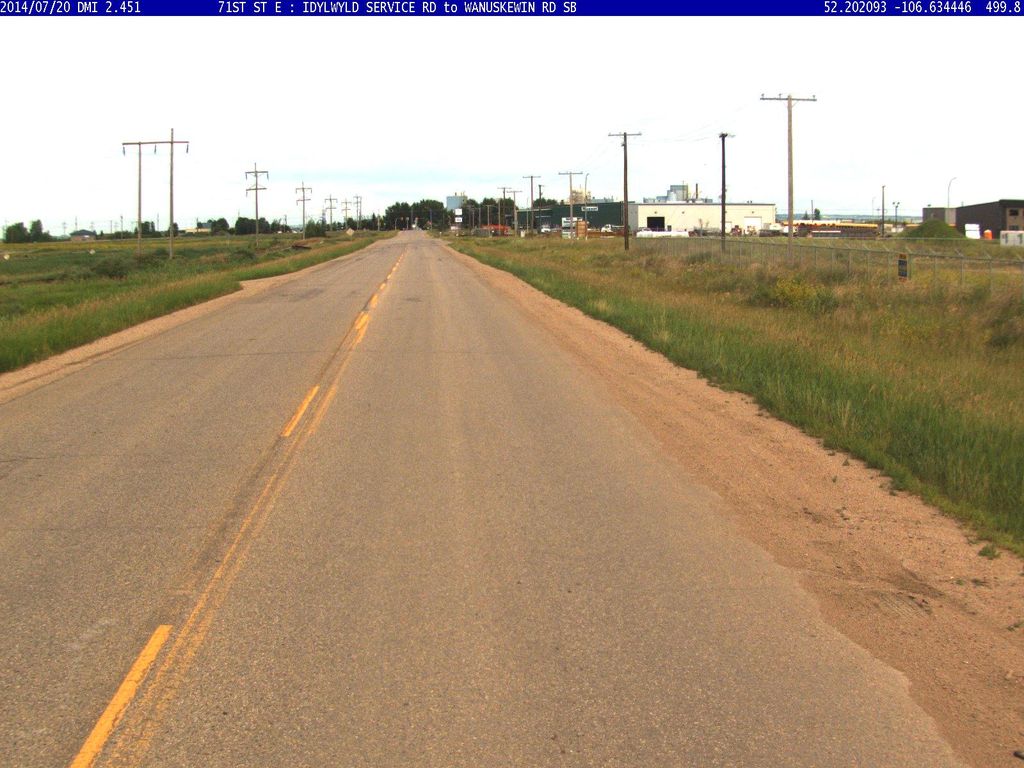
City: saskatoon